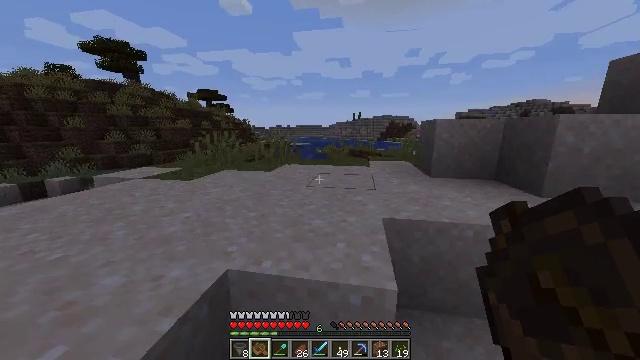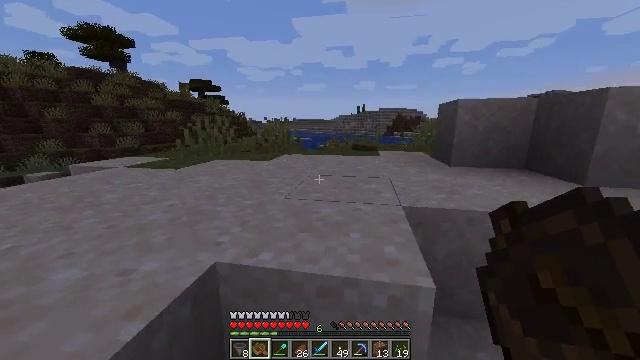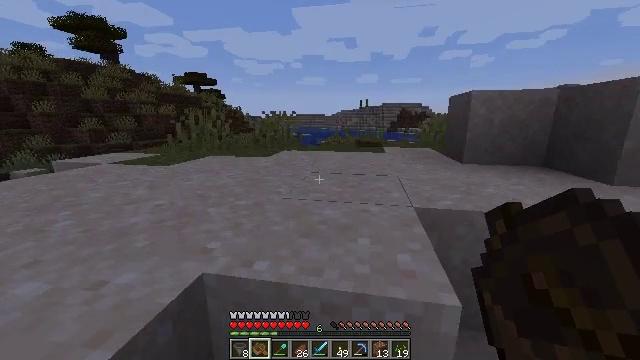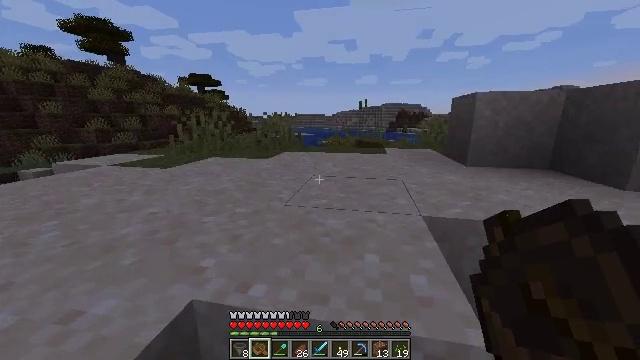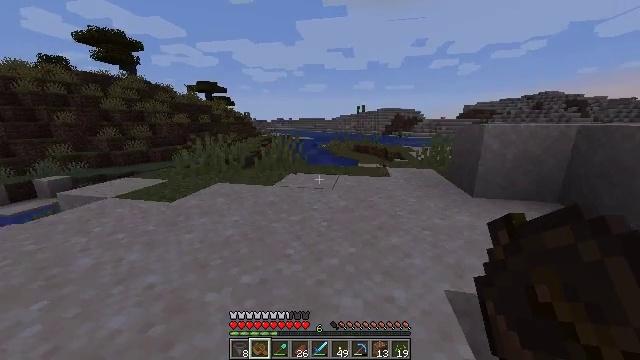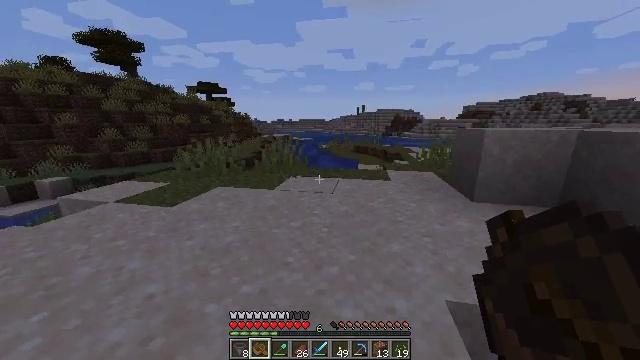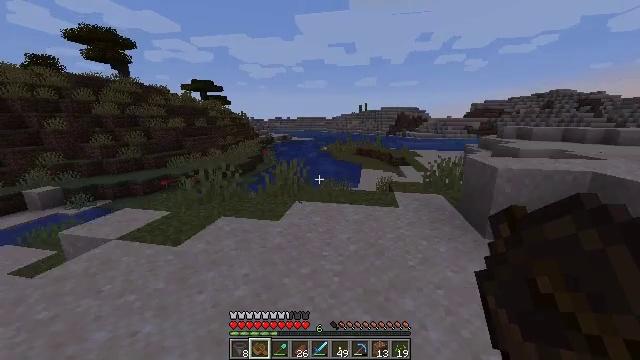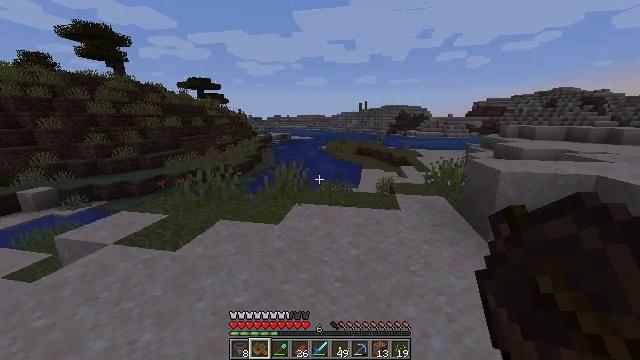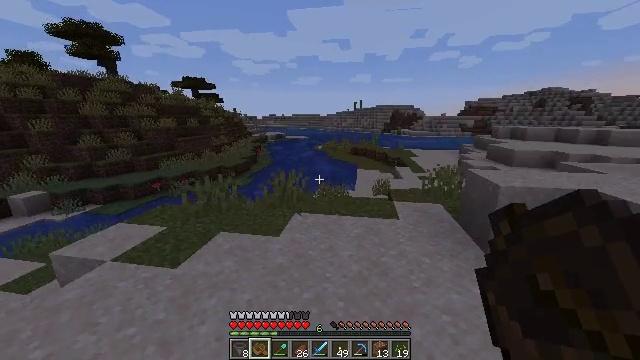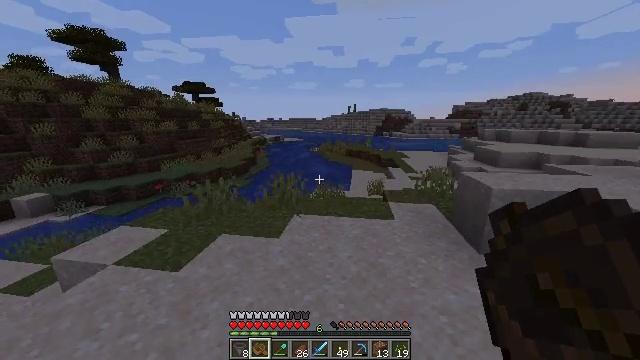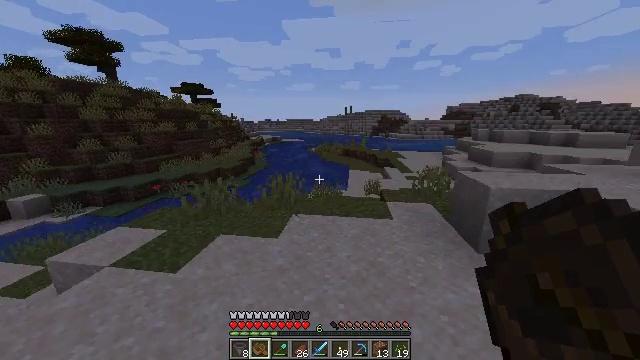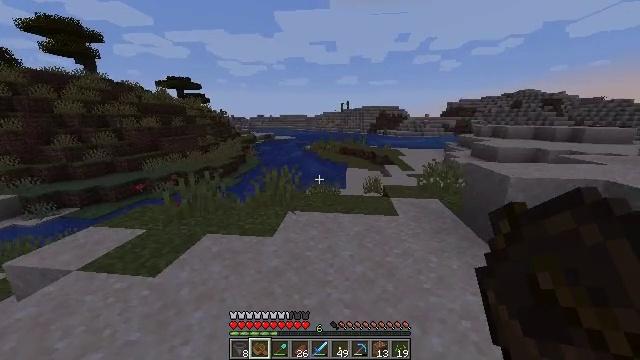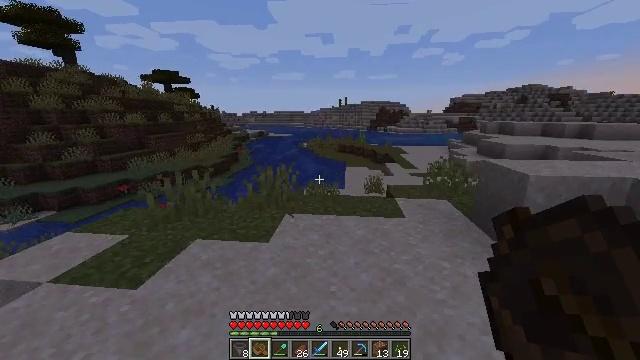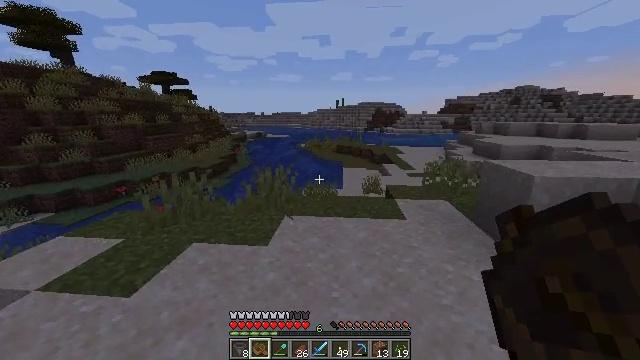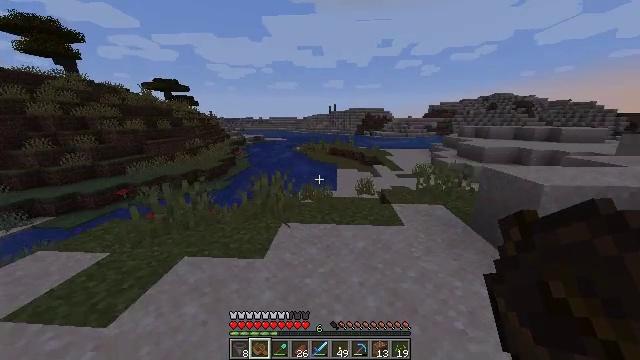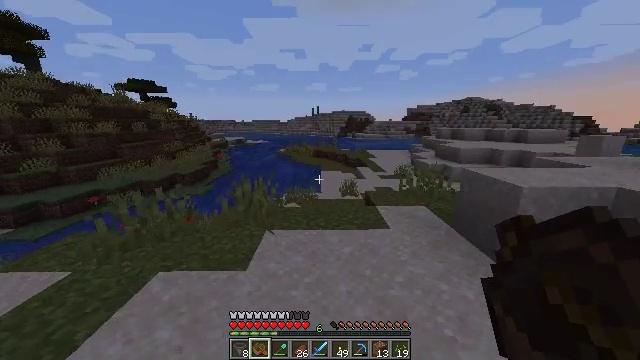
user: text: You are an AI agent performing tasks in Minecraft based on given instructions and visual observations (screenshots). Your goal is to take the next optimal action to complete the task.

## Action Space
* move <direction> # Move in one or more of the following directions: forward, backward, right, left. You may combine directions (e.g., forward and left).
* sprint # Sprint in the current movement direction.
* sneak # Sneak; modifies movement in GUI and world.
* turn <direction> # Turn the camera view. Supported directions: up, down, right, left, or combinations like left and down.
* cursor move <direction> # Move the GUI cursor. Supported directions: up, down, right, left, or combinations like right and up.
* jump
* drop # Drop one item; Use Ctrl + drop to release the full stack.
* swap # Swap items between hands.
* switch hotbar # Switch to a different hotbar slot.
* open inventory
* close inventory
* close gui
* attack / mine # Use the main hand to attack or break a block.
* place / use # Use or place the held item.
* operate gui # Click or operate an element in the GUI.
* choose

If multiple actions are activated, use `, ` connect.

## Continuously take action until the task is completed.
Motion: motion action
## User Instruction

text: Collect the cactus block.
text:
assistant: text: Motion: move forward, jump
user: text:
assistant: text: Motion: move forward, jump
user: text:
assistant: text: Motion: move forward, jump
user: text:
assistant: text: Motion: move forward, jump
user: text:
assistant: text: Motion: move forward, sprint, jump
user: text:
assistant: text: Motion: move forward, sprint, jump
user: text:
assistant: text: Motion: move forward, sprint, jump
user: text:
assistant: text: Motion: move forward, sprint, turn right, jump
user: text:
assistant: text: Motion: move forward, sprint, turn right, jump
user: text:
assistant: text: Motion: move forward, jump
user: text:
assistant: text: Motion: move forward, turn right, jump
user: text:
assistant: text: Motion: move forward, jump
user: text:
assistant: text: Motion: move forward
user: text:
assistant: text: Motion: move forward, turn right
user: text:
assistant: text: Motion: move forward, turn right
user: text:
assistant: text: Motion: turn right and up
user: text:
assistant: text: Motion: turn right and up
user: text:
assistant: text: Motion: move forward, turn right and up
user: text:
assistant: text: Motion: move forward, turn right and up
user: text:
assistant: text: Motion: move forward
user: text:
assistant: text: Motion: move forward, sprint
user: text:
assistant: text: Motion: move forward, sprint, turn right
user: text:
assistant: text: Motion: move forward, sprint, turn right
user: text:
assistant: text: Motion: move forward, sprint, turn right
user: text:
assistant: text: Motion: move forward, sprint
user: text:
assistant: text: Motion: move forward, sprint
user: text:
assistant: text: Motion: move forward
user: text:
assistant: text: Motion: move forward, turn right
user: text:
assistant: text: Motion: move forward, turn right, jump
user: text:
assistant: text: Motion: move forward, turn down, jump